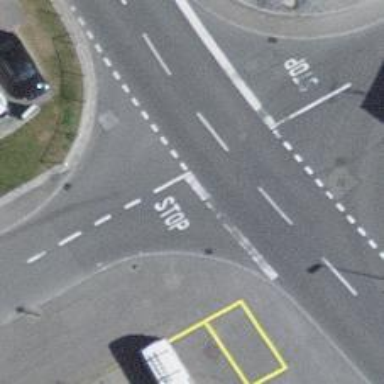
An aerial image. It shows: Stop road.